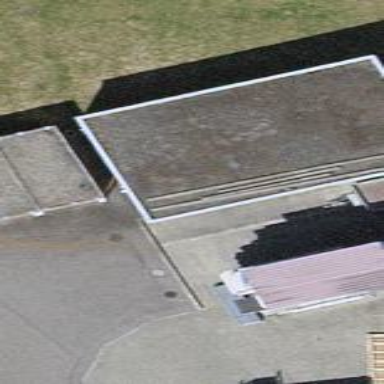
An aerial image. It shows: Industrial building.